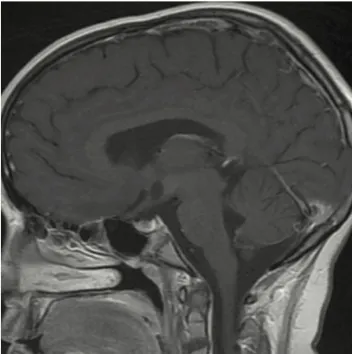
MRI of Case 1 (suprasellar germinoma). Sagittal view after completion of vinblastine monotherapy and prior to definitive radiotherapy showing further tumor response.
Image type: radiology (mri)